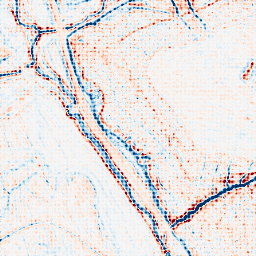
Category: edge_preserving
Decomposition family: bilateral
Decomposition parameters: d: 9
sigma_color: 50
sigma_space: 25
Upsampling method: sinc_blackman
Upsampling parameters: scale: 8
kernel_size: 8
Upsampling scale: 8